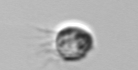
Label: Balanion